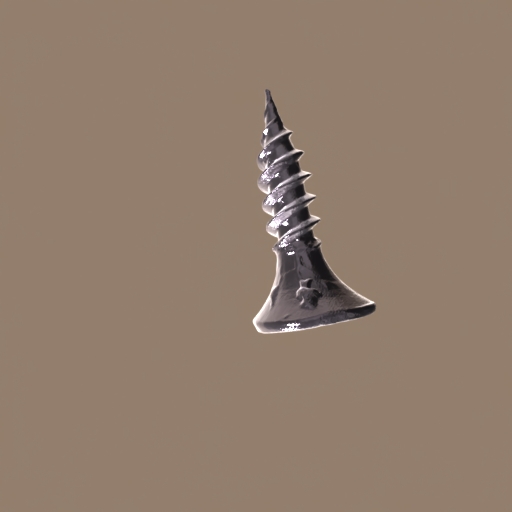
Label: screw